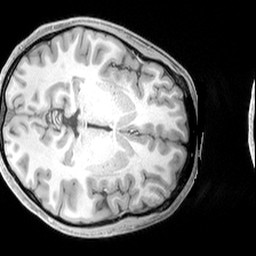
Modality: T1w
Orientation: axial